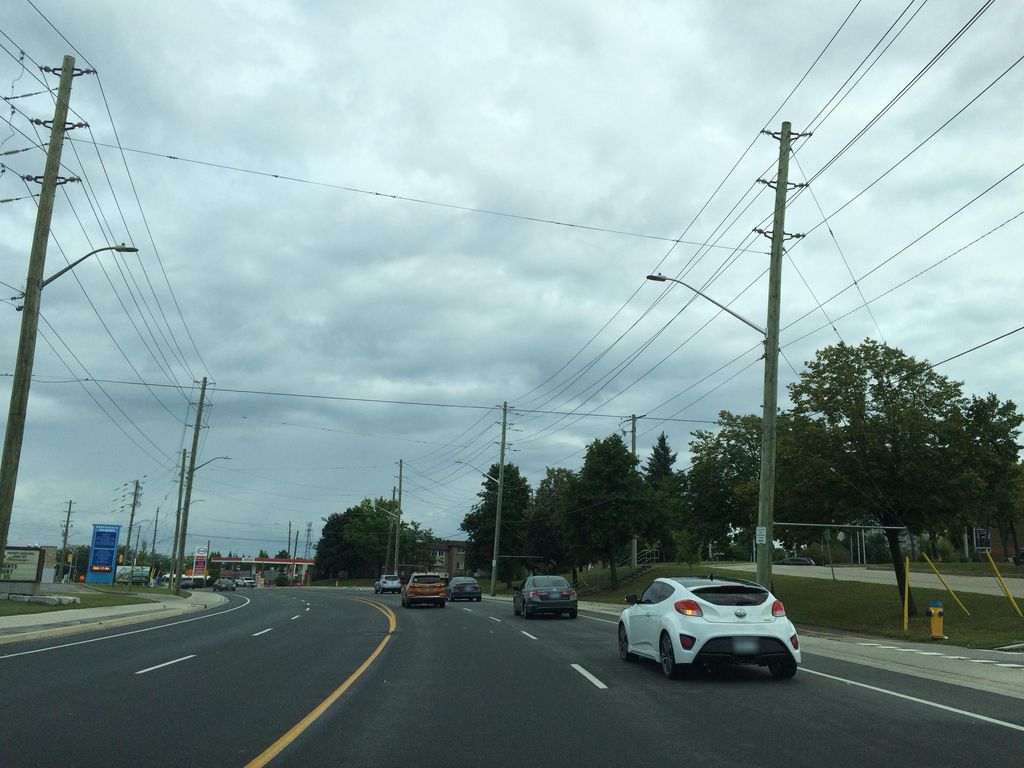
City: kitchener-waterloo